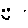
Label: smiley face